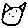
Label: cat